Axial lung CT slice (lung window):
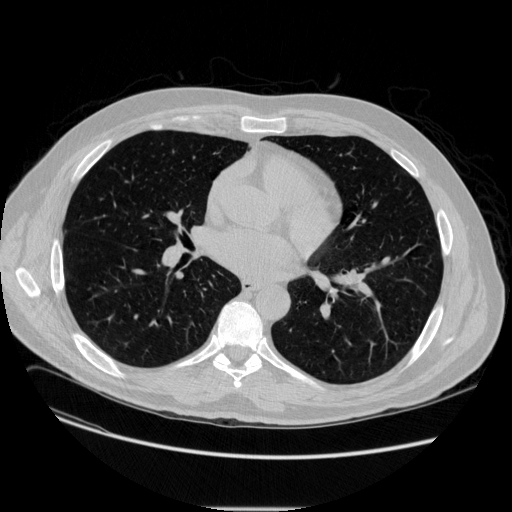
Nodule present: no